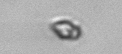
Label: Heterocapsa_rotundata